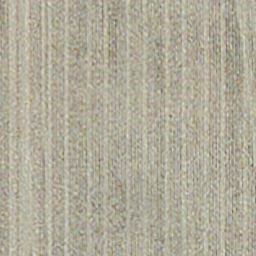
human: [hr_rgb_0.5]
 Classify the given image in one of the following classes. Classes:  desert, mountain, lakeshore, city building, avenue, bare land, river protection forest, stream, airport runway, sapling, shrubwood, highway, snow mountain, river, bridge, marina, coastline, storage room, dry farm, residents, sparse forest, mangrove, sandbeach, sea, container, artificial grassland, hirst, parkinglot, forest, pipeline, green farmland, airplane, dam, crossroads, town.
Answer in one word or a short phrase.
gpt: dry farm